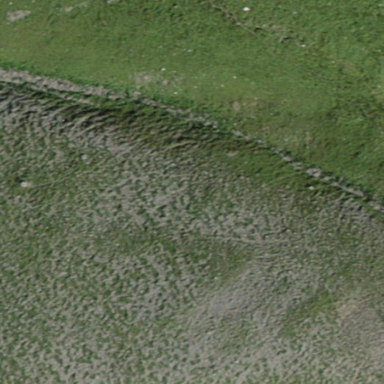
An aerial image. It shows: Natural scree.